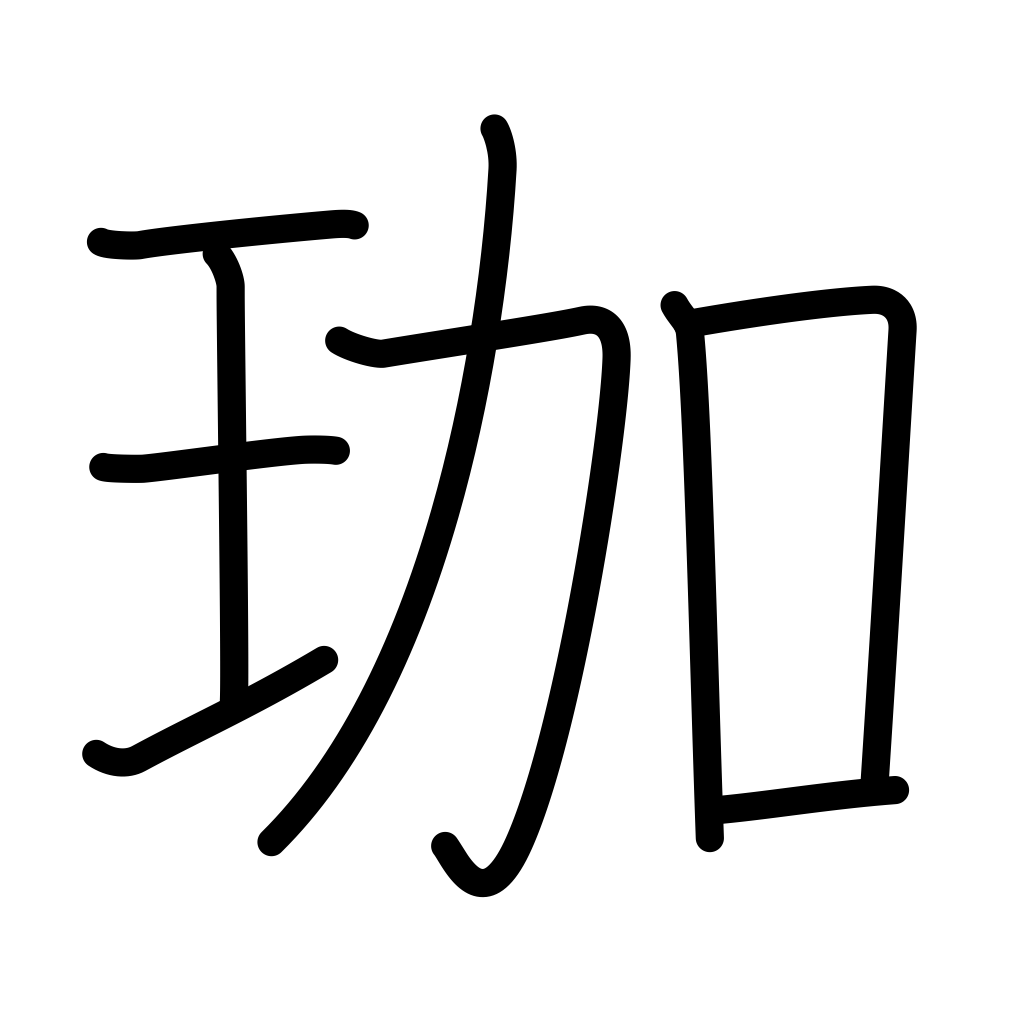
Meaning: ornamental hairpin